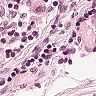
Metastatic tissue present: no